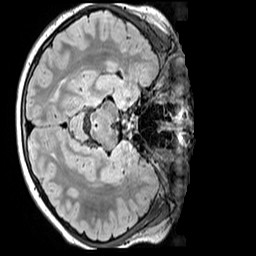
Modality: FLAIR
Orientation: axial
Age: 9
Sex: male
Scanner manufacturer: siemens
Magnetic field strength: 3 T
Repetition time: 5 s
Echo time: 0.388 s